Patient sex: M
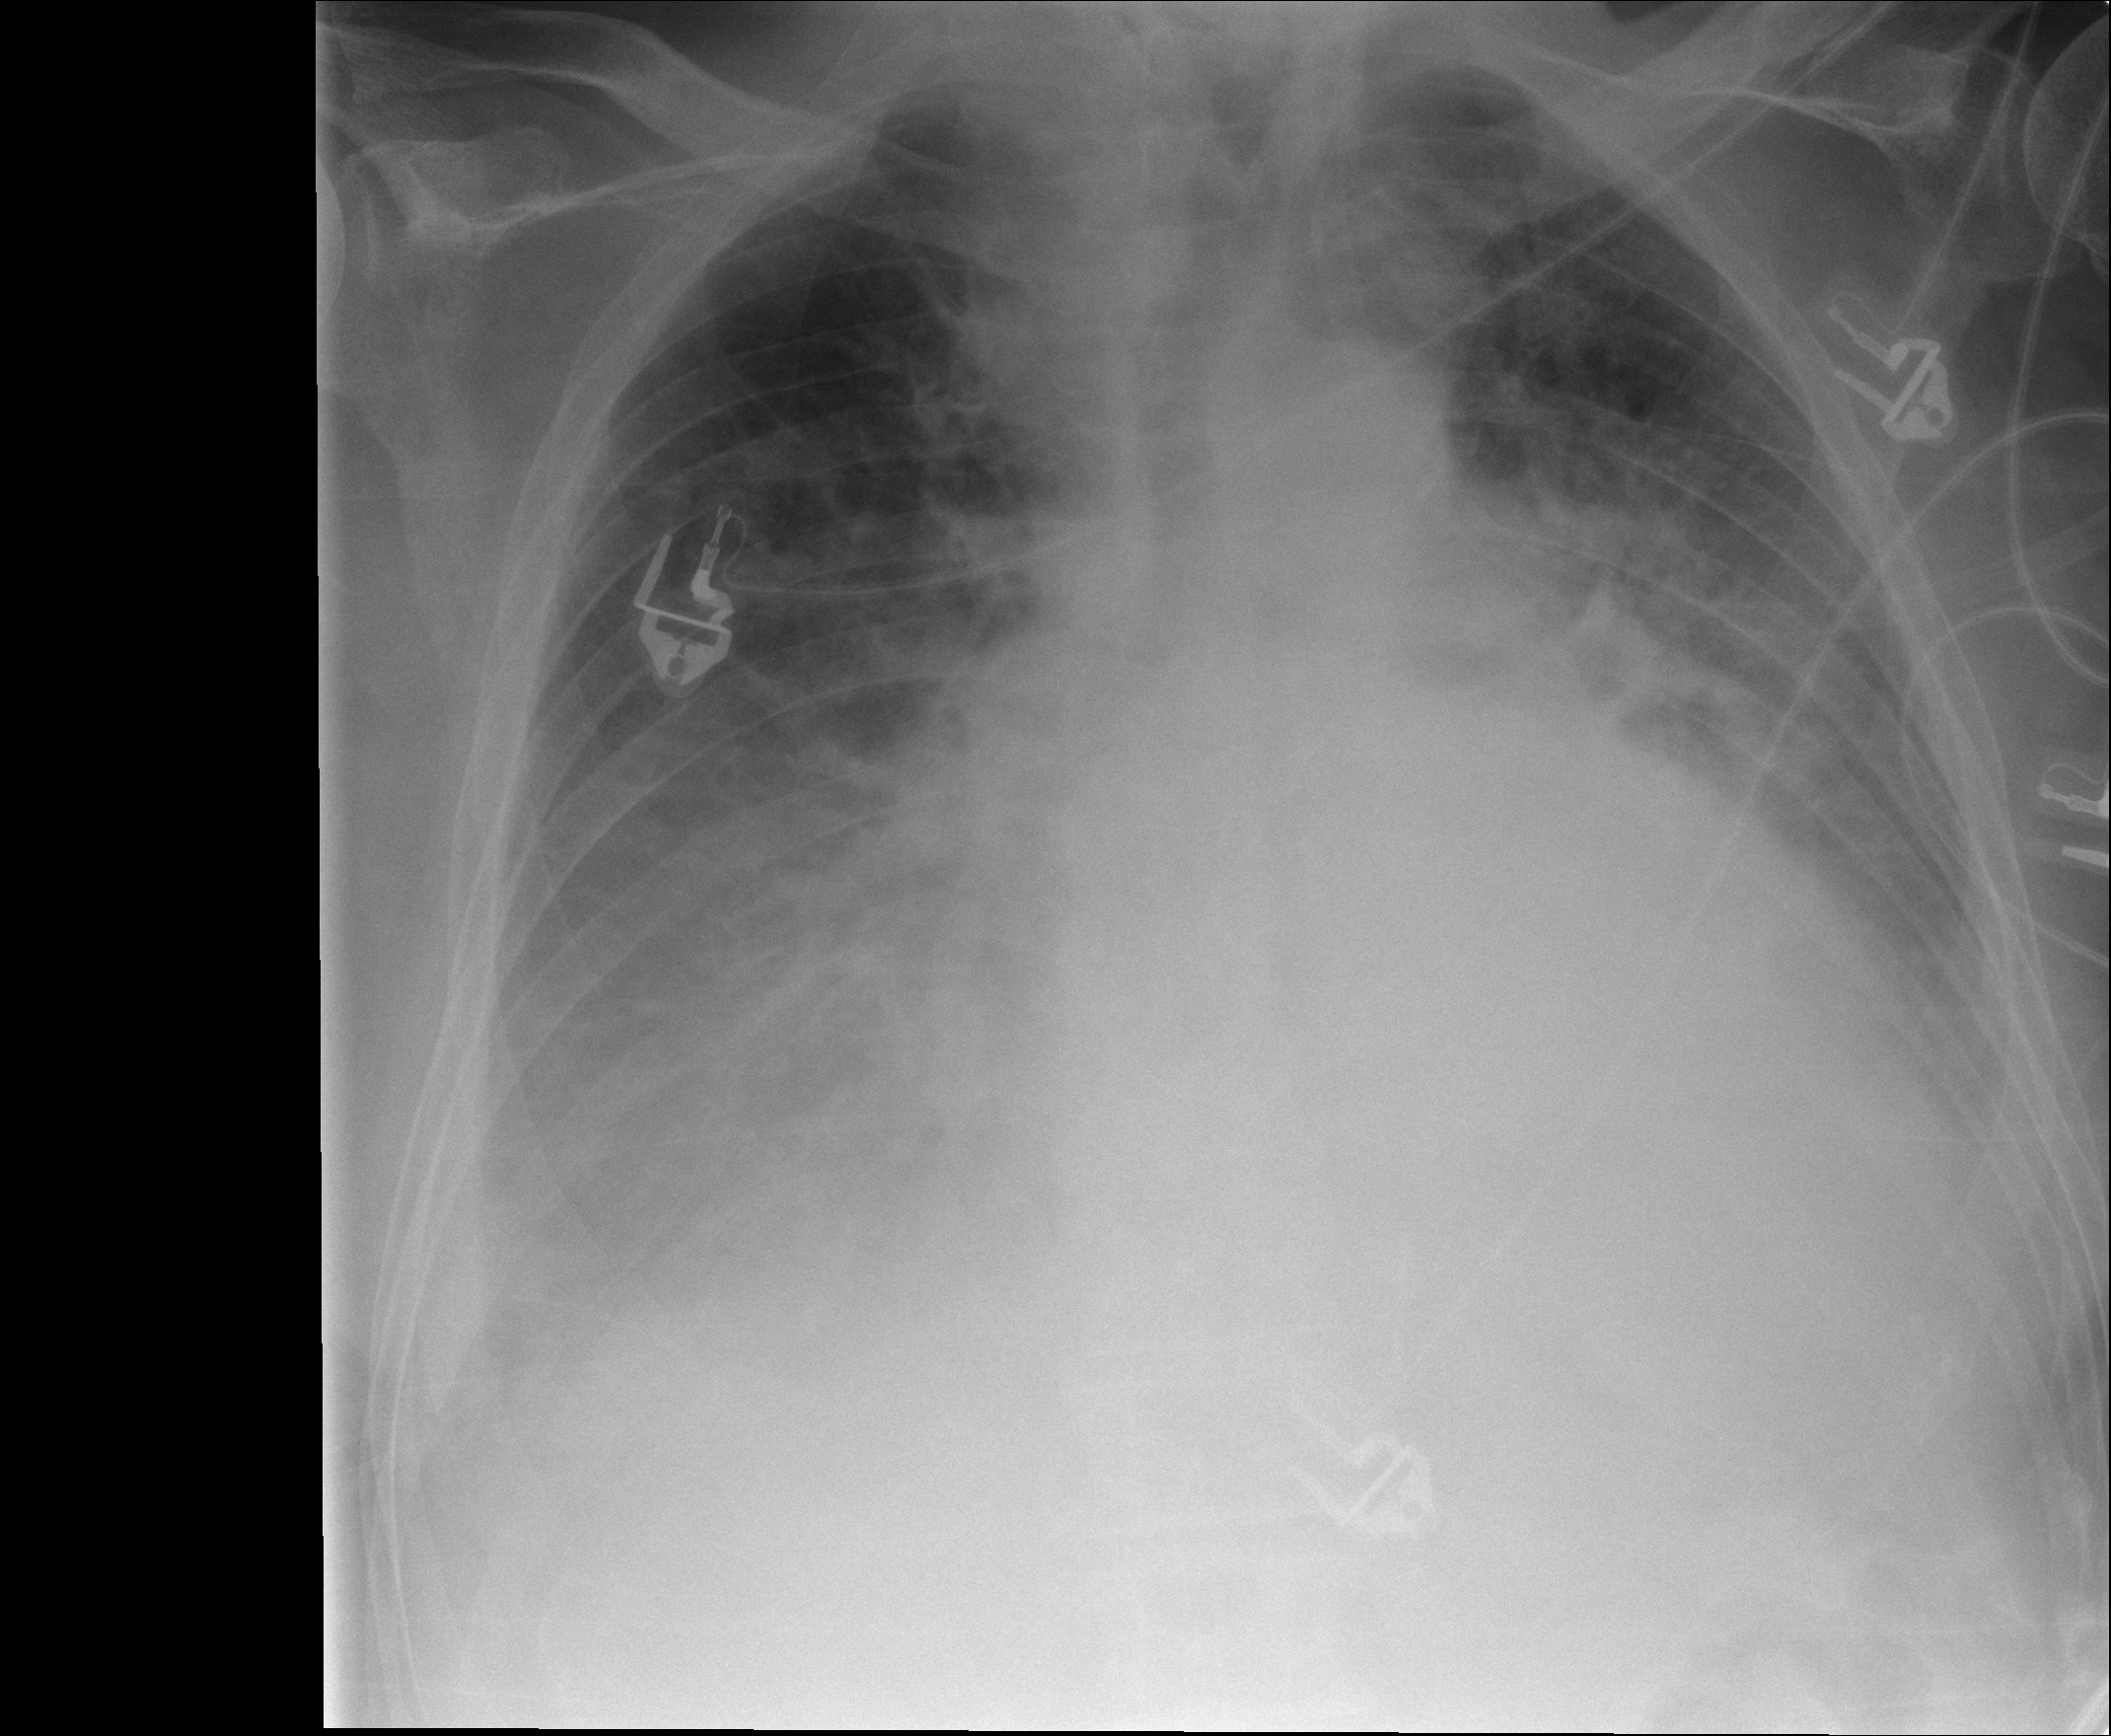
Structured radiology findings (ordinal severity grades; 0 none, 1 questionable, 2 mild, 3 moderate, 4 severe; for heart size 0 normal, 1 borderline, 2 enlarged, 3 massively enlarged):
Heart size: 3
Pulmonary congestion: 2
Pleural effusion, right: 3
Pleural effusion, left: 2
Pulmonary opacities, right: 0
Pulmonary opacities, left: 0
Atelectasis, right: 2
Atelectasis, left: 2